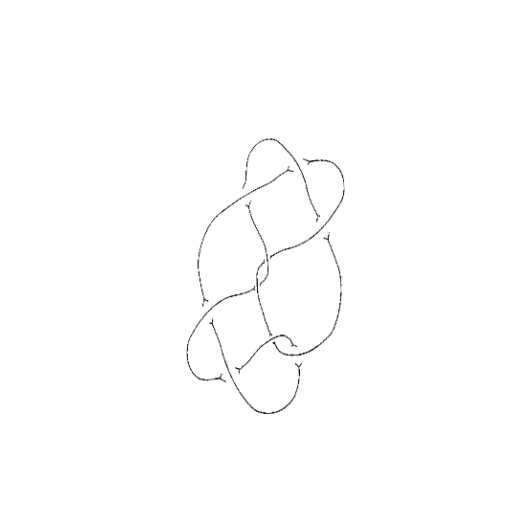
Crossing number: 9